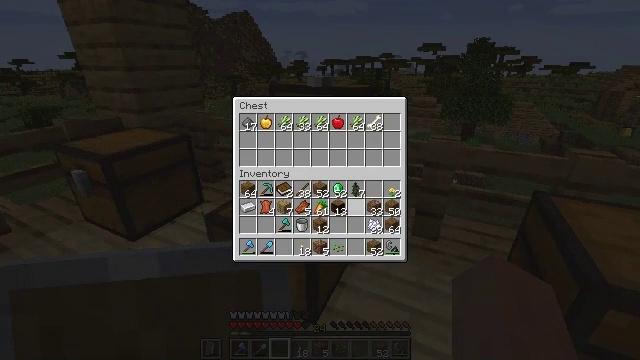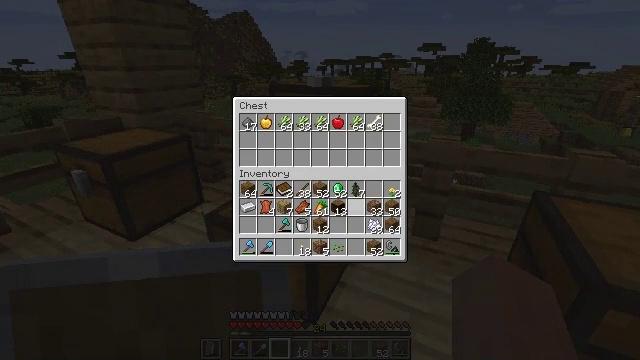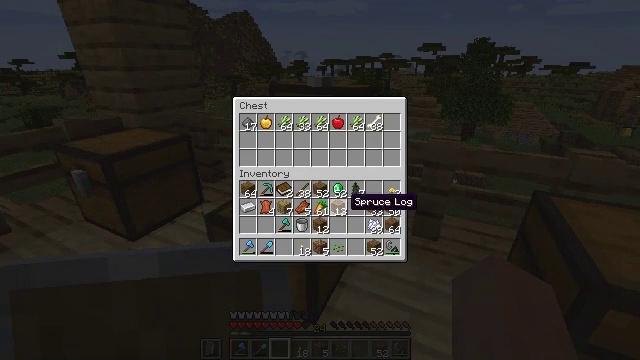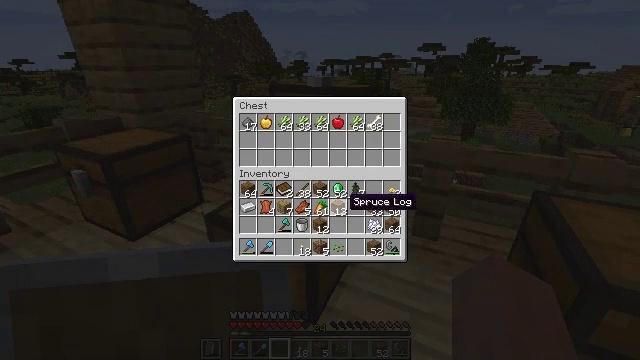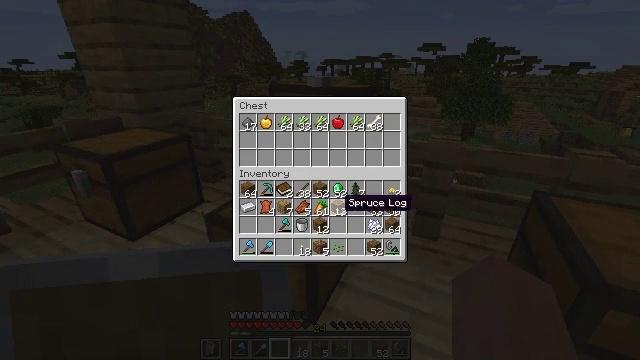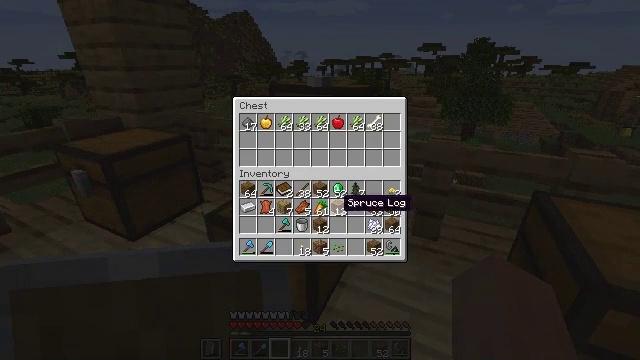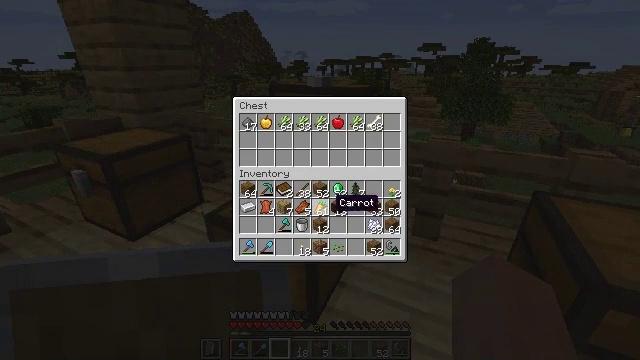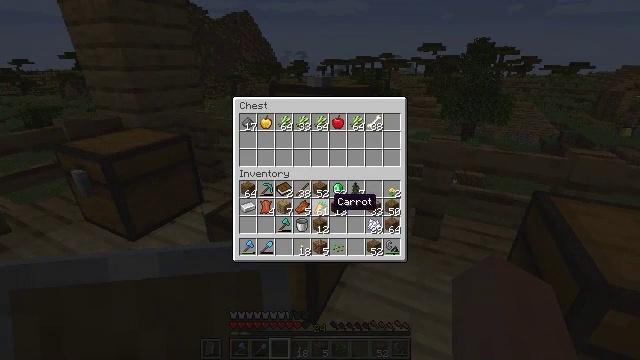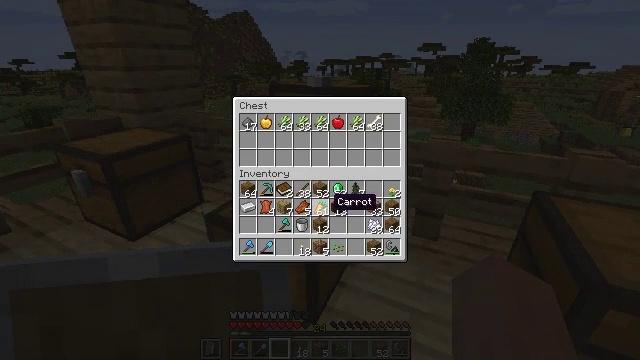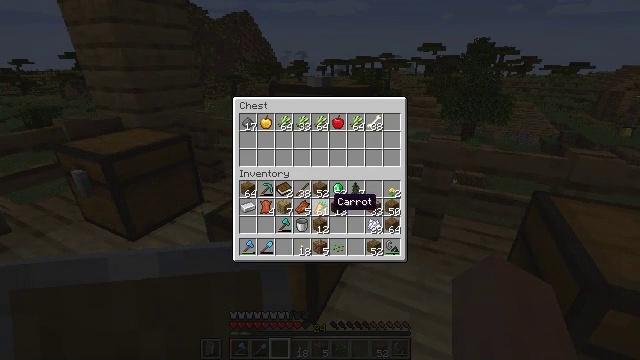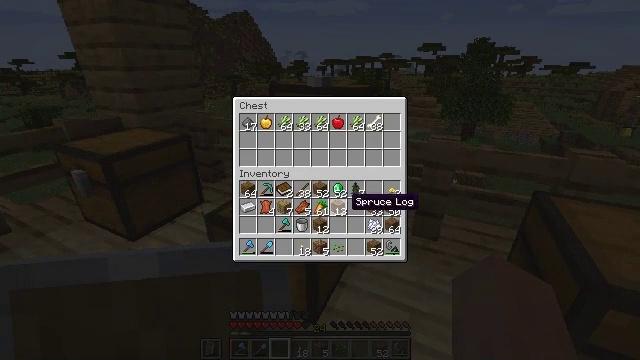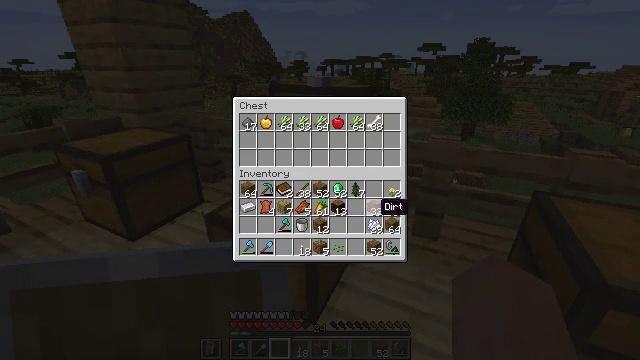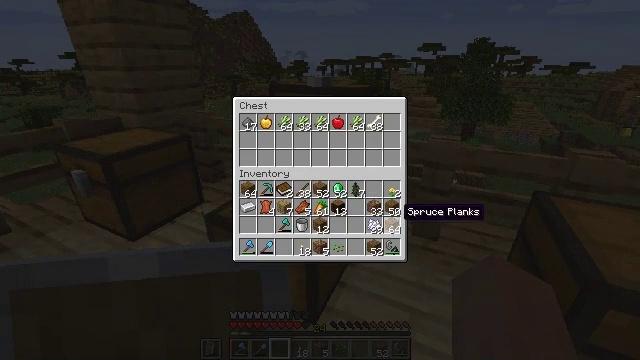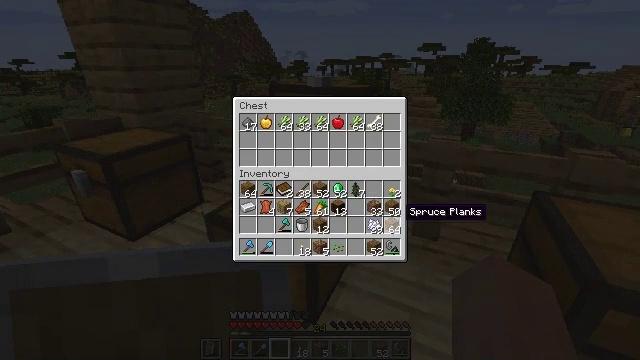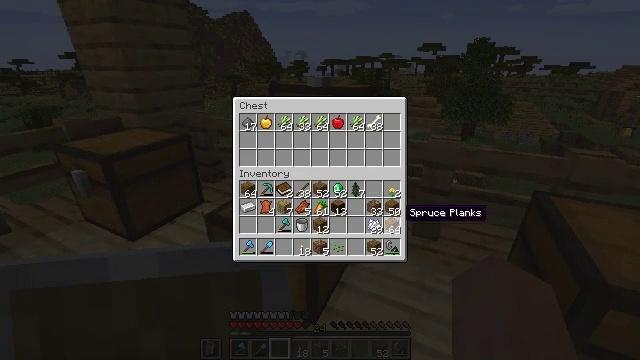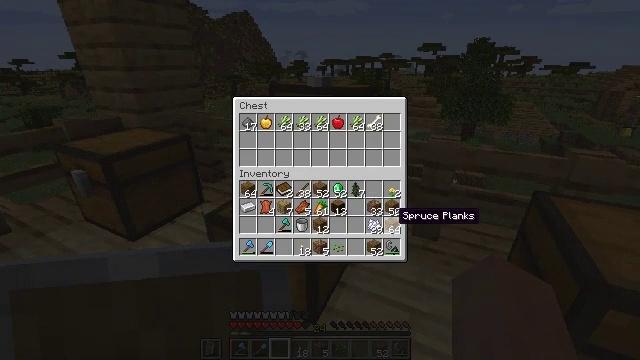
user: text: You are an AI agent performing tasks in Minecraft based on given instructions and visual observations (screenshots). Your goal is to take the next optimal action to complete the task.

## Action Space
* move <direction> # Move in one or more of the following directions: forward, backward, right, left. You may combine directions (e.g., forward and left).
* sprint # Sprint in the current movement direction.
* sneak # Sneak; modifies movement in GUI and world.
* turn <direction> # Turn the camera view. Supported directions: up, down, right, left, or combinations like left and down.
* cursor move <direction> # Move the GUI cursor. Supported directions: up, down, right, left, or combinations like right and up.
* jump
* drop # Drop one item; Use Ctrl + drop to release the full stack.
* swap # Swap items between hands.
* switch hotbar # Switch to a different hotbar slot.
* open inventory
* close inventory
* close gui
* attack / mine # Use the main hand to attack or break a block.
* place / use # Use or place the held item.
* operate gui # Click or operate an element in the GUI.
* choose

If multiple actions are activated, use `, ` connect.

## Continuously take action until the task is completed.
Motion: motion action
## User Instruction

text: Drop a dirt block.
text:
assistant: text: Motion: sneak, cursor move left
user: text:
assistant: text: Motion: sneak
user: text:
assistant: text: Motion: sneak
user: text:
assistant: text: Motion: sneak
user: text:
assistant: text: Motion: sneak
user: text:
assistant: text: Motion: sneak, cursor move left
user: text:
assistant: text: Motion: sneak
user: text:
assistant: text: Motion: sneak
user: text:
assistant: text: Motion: sneak
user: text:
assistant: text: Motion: sneak, cursor move right
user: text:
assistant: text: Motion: sneak, cursor move right
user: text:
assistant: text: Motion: sneak, cursor move right
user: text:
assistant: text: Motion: sneak
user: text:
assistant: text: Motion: sneak
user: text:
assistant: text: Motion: sneak, cursor move left
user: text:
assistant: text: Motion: sneak
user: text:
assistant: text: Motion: sneak
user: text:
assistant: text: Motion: sneak
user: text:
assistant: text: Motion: sneak, cursor move left
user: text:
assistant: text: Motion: cursor move left
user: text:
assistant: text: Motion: turn left, close gui
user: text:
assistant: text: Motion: turn left, open inventory
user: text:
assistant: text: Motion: no_op
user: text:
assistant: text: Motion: no_op
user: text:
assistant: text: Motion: turn left
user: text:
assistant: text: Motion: no_op
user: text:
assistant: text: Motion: turn left and up
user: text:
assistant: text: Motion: turn left and up
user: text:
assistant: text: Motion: turn left
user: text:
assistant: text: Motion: no_op